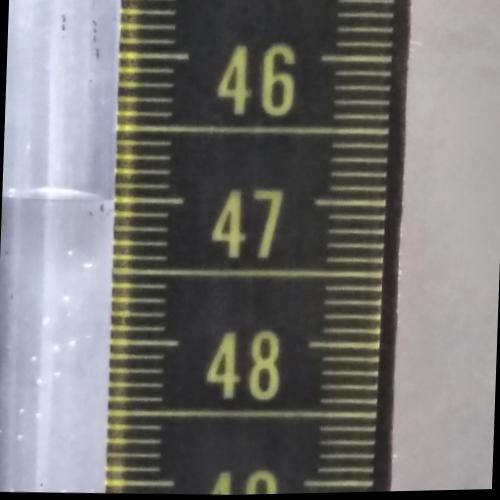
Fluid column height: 47.0 cm